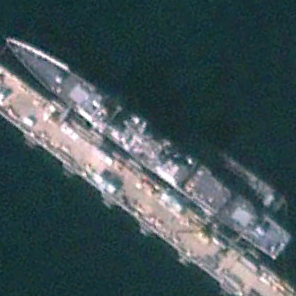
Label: cruiser